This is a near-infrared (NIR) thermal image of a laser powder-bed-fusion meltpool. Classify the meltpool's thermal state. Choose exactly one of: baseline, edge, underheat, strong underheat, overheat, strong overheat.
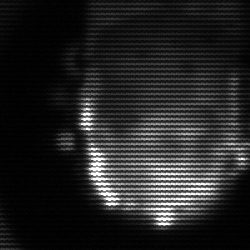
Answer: baseline